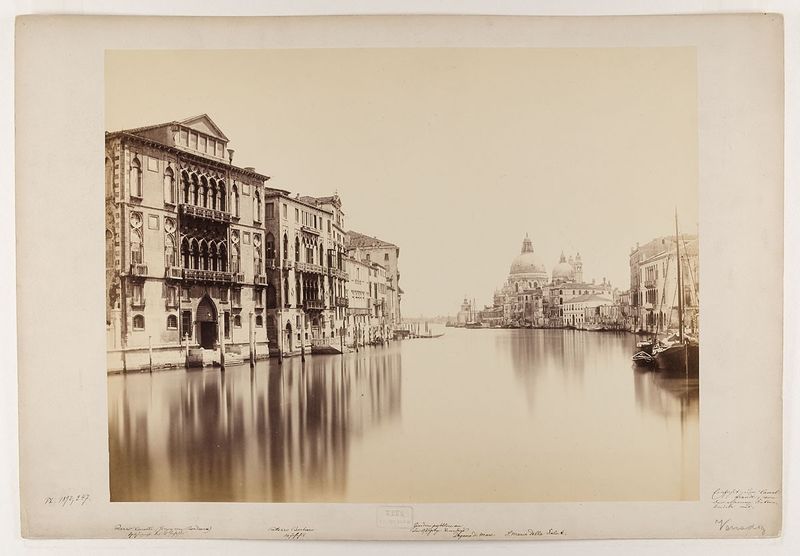
Titel: Venezia - Canale Grande
Künstler: Carlo Naya
Standort: Hamburg
Institution: Museum für Kunst und Gewerbe Hamburg
Schlagwörter: stadt, architektur, kanal, kirche, boot, ort, dorf, kutter, foto, fotografie, photographie, stadtansicht, palazzo, photo, karton, maria, santa, canal, architekturfotografie, grande, aussenbau, salute, albumin, lichtbild, reisefotografie, historische, alte stadtansicht, architekturphotographie, bildwerke, cavalli, angewandte und bildende kunst, hessische systematik, alte ansicht, schwarzweißpositivverfahren, silbersalzverfahren, schwarzweißfotografie, gebäude, örtlichkeit, straße, stätte, reisephotographie, albuminpapier, barbaro, franchetti